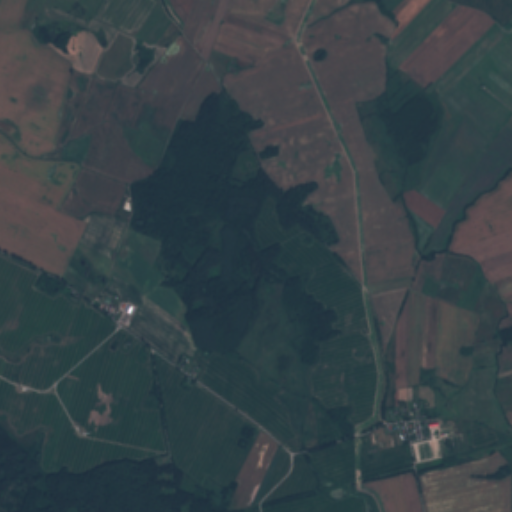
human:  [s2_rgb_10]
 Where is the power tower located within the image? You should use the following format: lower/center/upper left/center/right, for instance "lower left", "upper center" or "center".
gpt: The power tower is located in the upper of the image.
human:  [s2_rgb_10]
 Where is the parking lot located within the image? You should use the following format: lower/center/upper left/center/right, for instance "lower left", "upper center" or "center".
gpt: There is no parking lot in the image.